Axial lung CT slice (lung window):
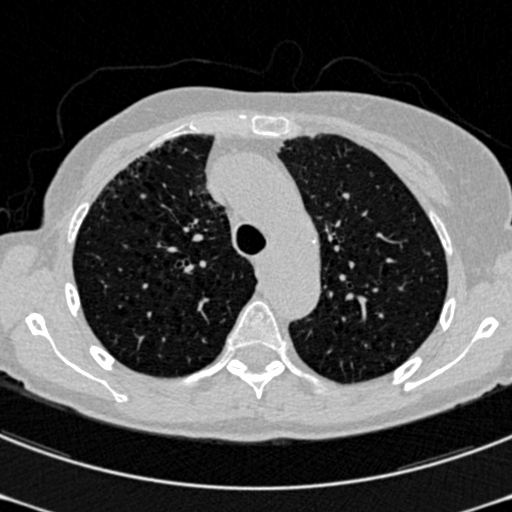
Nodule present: no